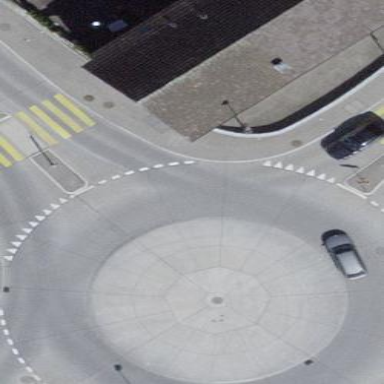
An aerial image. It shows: Secondary road made of asphalt leading to roundabout.